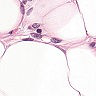
Metastatic tissue present: yes